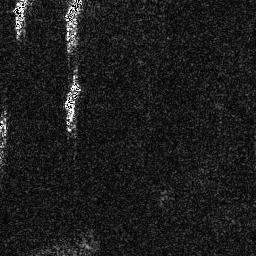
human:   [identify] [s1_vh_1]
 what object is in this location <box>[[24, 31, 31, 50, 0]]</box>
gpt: <ref>1 medium ship at the left</ref>